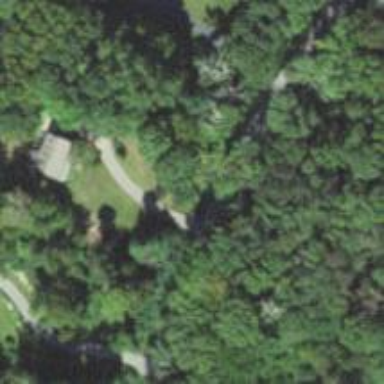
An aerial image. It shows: Residential driveway.